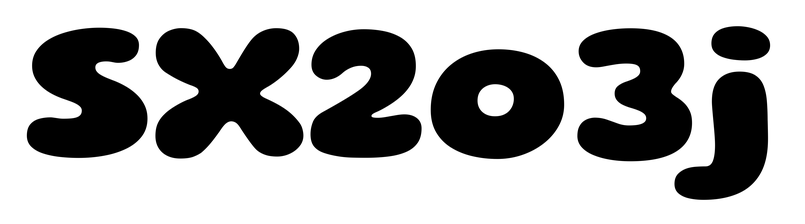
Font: Gluten_ExtraBold